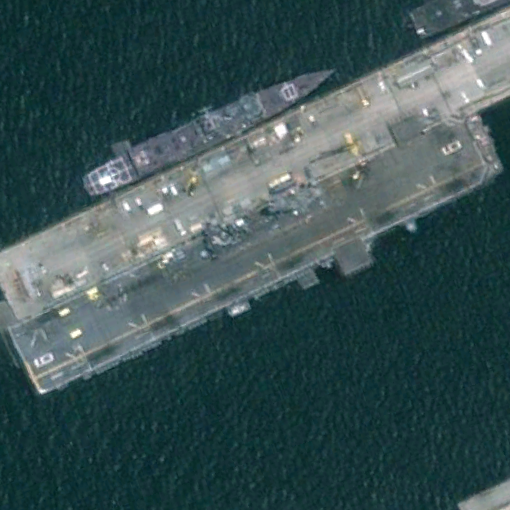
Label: assault